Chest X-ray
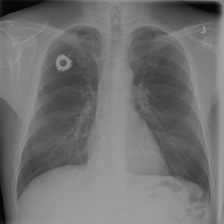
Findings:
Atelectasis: negative
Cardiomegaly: negative
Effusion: negative
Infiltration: positive
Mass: negative
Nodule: negative
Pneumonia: negative
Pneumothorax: negative
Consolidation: negative
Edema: negative
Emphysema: negative
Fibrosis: negative
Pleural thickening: negative
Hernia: negative